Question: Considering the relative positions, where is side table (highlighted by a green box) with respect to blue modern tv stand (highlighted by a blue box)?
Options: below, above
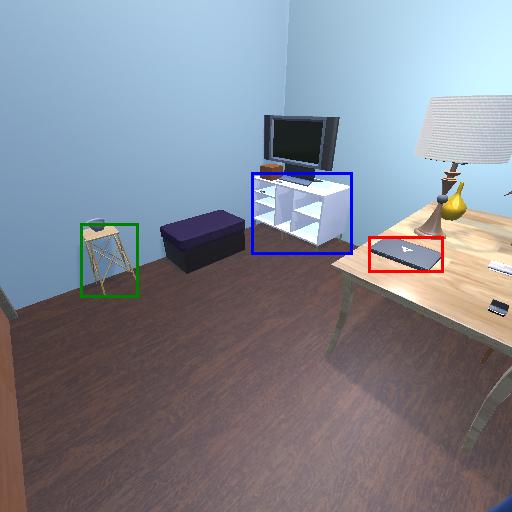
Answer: below